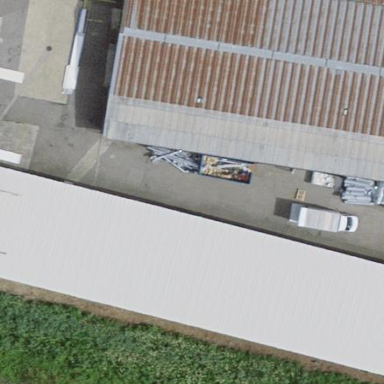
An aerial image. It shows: Industrial building.